Question: Trying to create a custom line chart in which there is only one simple line, with a gradient background - the background of every part of the line is determined according to the y-value at that point (changes in values are guaranteed to be mild).
I'm having trouble with the basic configuration. This is my code:
:
'''
// General definitions
var HEIGHT, MARGINS, WIDTH, formatDay, lineFunc, graph, graph_data, weekdays, x, xAxis, y, yAxis;
WIDTH = 360;
HEIGHT = 130;
MARGINS = {
top: 20,
right: 30,
bottom: 20,
left: 20
};
graph = d3.select("#graph");
// Define Axes
weekdays = ["MON", "TUE", "WED", "THU", "FRI", "SAT", "SUN"];
formatDay = function(d) {
return weekdays[d % 6];
};
x = d3.scale.linear().range([MARGINS.left, WIDTH - MARGINS.right]).domain([
d3.min(graph_data, function(d) {
return d.x;
}), d3.max(graph_data, function(d) {
return d.x + 1;
})
]);
y = d3.scale.linear().range([HEIGHT - MARGINS.top, MARGINS.bottom]).domain([
d3.min(graph_data, function(d) {
return d.y;
}), d3.max(graph_data, function(d) {
return d.y;
})
]);
xAxis = d3.svg.axis().scale(x).orient("bottom").tickFormat(formatDay);
yAxis = d3.svg.axis().scale(y).tickSize(10).orient("left");
// Line Function
lineFunc = d3.svg.line().x(function(d) {
return x(d.x);
}).y(function(d) {
return y(d.y);
}).interpolate("basis");
// Define Line Gradient
graph.append("linearGradient").attr("id", "line-gradient").attr("gradientUnits", "userSpaceOnUse").attr("x1", 0).attr("y1", y(0)).attr("x2", 0).attr("y2", y(200)).selectAll("stop").data([
{
offset: "0%",
color: "#F0A794"
}, {
offset: "20%",
color: "#F0A794"
}, {
offset: "20%",
color: "#E6A36A"
}, {
offset: "40%",
color: "#E6A36A"
}, {
offset: "40%",
color: "#CE9BD2"
}, {
offset: "62%",
color: "#CE9BD2"
}, {
offset: "62%",
color: "#AA96EE"
}, {
offset: "82%",
color: "#AA96EE"
}, {
offset: "82%",
color: "#689BE7"
}, {
offset: "90%",
color: "#689BE7"
}, {
offset: "90%",
color: "1AA1DF"
}, {
offset: "100%",
color: "1AA1DF"
}
]).enter().append("stop").attr("offset", function(d) {
return d.offset;
}).attr("stop-color", function(d) {
return d.color;
});
// Draw Line
graph.append("svg:path").attr("d", lineFunc(graph_data));
// Draw Axes
graph.append("svg:g").attr("class", "x axis").attr("transform", "translate(0," + (HEIGHT - MARGINS.bottom) + ")").call(xAxis);
graph.append("svg:g").attr("class", "y axis").attr("transform", "translate(" + MARGINS.left + ",0)").call(yAxis);
'''
'''
#line-gradient {
fill: none;
stroke: url(#line-gradient);
stroke-width: 7px;
stroke-linejoin: "round";
}
'''
'''
graph_data = [{
x: 1,
y: 22
}, {
x: 2,
y: 20
}, {
x: 3,
y: 10
}, {
x: 4,
y: 40
}, {
x: 5,
y: 5
}, {
x: 6,
y: 30
}, {
x: 7,
y: 60
}]
'''
What i'm getting looks like this:

Can any of you D3.js experts tell me what I'm doing wrong, and what needs to change in order for my line to be a line rather than an area, having the line background gradient explained above, and round edges?
Many thanks in advance!
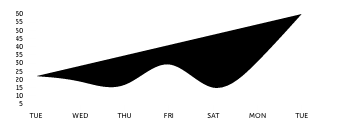
Answer: Here's a fiddle: <URL>
You should give the 'path' a class name, like this:
'''
graph.append("svg:path")
.attr("class","chartpath")
.attr("d", lineFunc(graph_data));
'''
And then the CSS styling you have should be on that 'path' element rather than the 'lineargradient' element
'''
.chartpath { /*note: not #line-gradient*/
fill: none;
stroke: url(#line-gradient);
stroke-width: 7px;
stroke-linejoin: "round";
}
'''
I also fixed up a couple of other things:
1. Missing # on a couple of the color codes, so changed (color: "1AA1DF" to color: "#1AA1DF"
2. I changed the max y value for the gradient from 200 to 60, so that the changing color gradient of the line is more visible in the example (.attr("y2", y(200)) to .attr("y2", y(60)))